Interaction volume radius: 5 \u00c5
Interaction volume height: 30 \u00c5
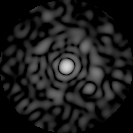
Disorder parameter: 0.8709